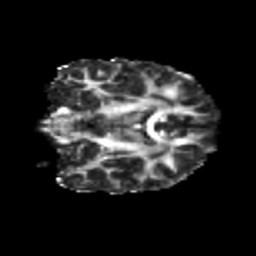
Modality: FA
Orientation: coronal
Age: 23
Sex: female
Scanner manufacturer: siemens
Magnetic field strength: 3 T
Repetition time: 3.5 s
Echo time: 0.113 s